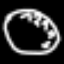
Label: clock